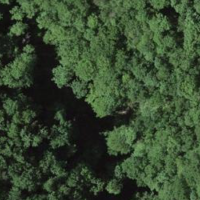
EUNIS habitat code: 41
Species observed at this site:
Melittis melissophyllum
Sorbus aucuparia